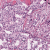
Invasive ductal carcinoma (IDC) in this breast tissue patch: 1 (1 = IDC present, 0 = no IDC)